Question: I have a pretty simple formatting issue. My question is, from the screenshot image below, how can I eliminate the space above "Recruiter" and below "First Name" highlighted in yellow ?
My HTML code is:
'''
<table border="1" width="100%">
<tr>
<td width="15%"> <%--Labels--%>
<table>
<tr><td><asp:Label runat="server" ID="lblRecruiter" Text="Recruiter"></asp:Label></td></tr>
<tr><td><asp:Label runat="server" ID="lblRecruiterFirstName" Text="First Name"></asp:Label></td></tr>
<tr><td><asp:Label runat="server" ID="lblAccountManager" Text="Account Mangaer"></asp:Label></td></tr>
<tr><td><asp:Label runat="server" ID="lblAccountManagerFirstName" Text="First Name"></asp:Label></td></tr>
<tr><td><asp:Label runat="server" ID="lblClientCompany" Text="Client"></asp:Label></td></tr>
<tr><td><asp:Label runat="server" ID="lblHiringManagerFirstName" Text="First Name"></asp:Label></td></tr>
</table>
</td>
<td width="85%"> <%--Text Fields--%>
<table>
<tr><td><asp:DropDownList runat="server" ID="ddlRecruiter"></asp:DropDownList></td></tr>
<tr><td><asp:TextBox runat="server" ID="txtRecruiterFirstName"></asp:TextBox></td></tr>
<tr><td><asp:DropDownList runat="server" ID="ddlAccountManager"></asp:DropDownList></td></tr>
<tr><td><asp:TextBox runat="server" ID="txtAccountManagerFirstName"></asp:TextBox></td></tr>
<tr><td><asp:TextBox runat="server" ID="txtClientCompany"></asp:TextBox></td></tr>
<tr><td><asp:TextBox runat="server" ID="txtHiringMangaerFirstName"></asp:TextBox></td></tr>
</table>
</td>
</tr>
</table>
'''

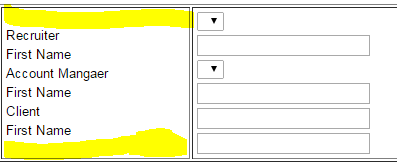
Answer: I assume you would like the text on the left to align with the fields on the right. Instead of making them two separate tables, you should make one table with 2 columns. This is how the first row might look:
'''
<table>
<tr>
<td width="15%"><asp:Label runat="server" ID="lblRecruiter" Text="Recruiter"></asp:Label></td>
<td width="85%"><asp:DropDownList runat="server" ID="ddlRecruiter"></asp:DropDownList></td>
</tr>
'''
The problem with what you have is that each table (left and right) gets laid out based on its contents and the items on the right are taller than the text lines. The left table's result is aligned centered by default so you get that gap above and below.